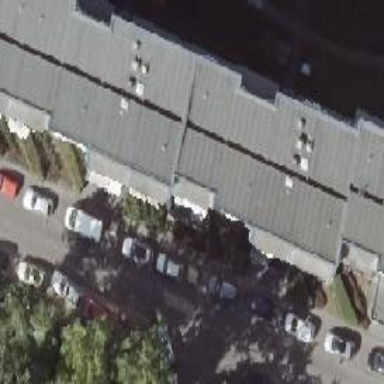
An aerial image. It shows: Apartment building with flat roof.